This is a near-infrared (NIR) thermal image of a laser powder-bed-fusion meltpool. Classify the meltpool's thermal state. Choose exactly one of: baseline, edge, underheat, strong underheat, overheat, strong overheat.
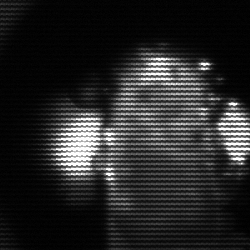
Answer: strong underheat